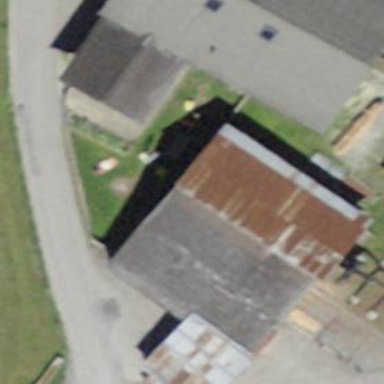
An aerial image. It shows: Industrial building.